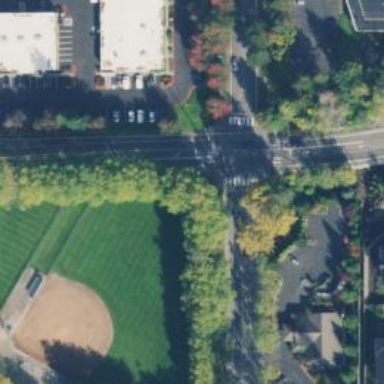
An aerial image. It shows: Tertiary road with asphalt surface and sidewalk on the left.